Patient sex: F
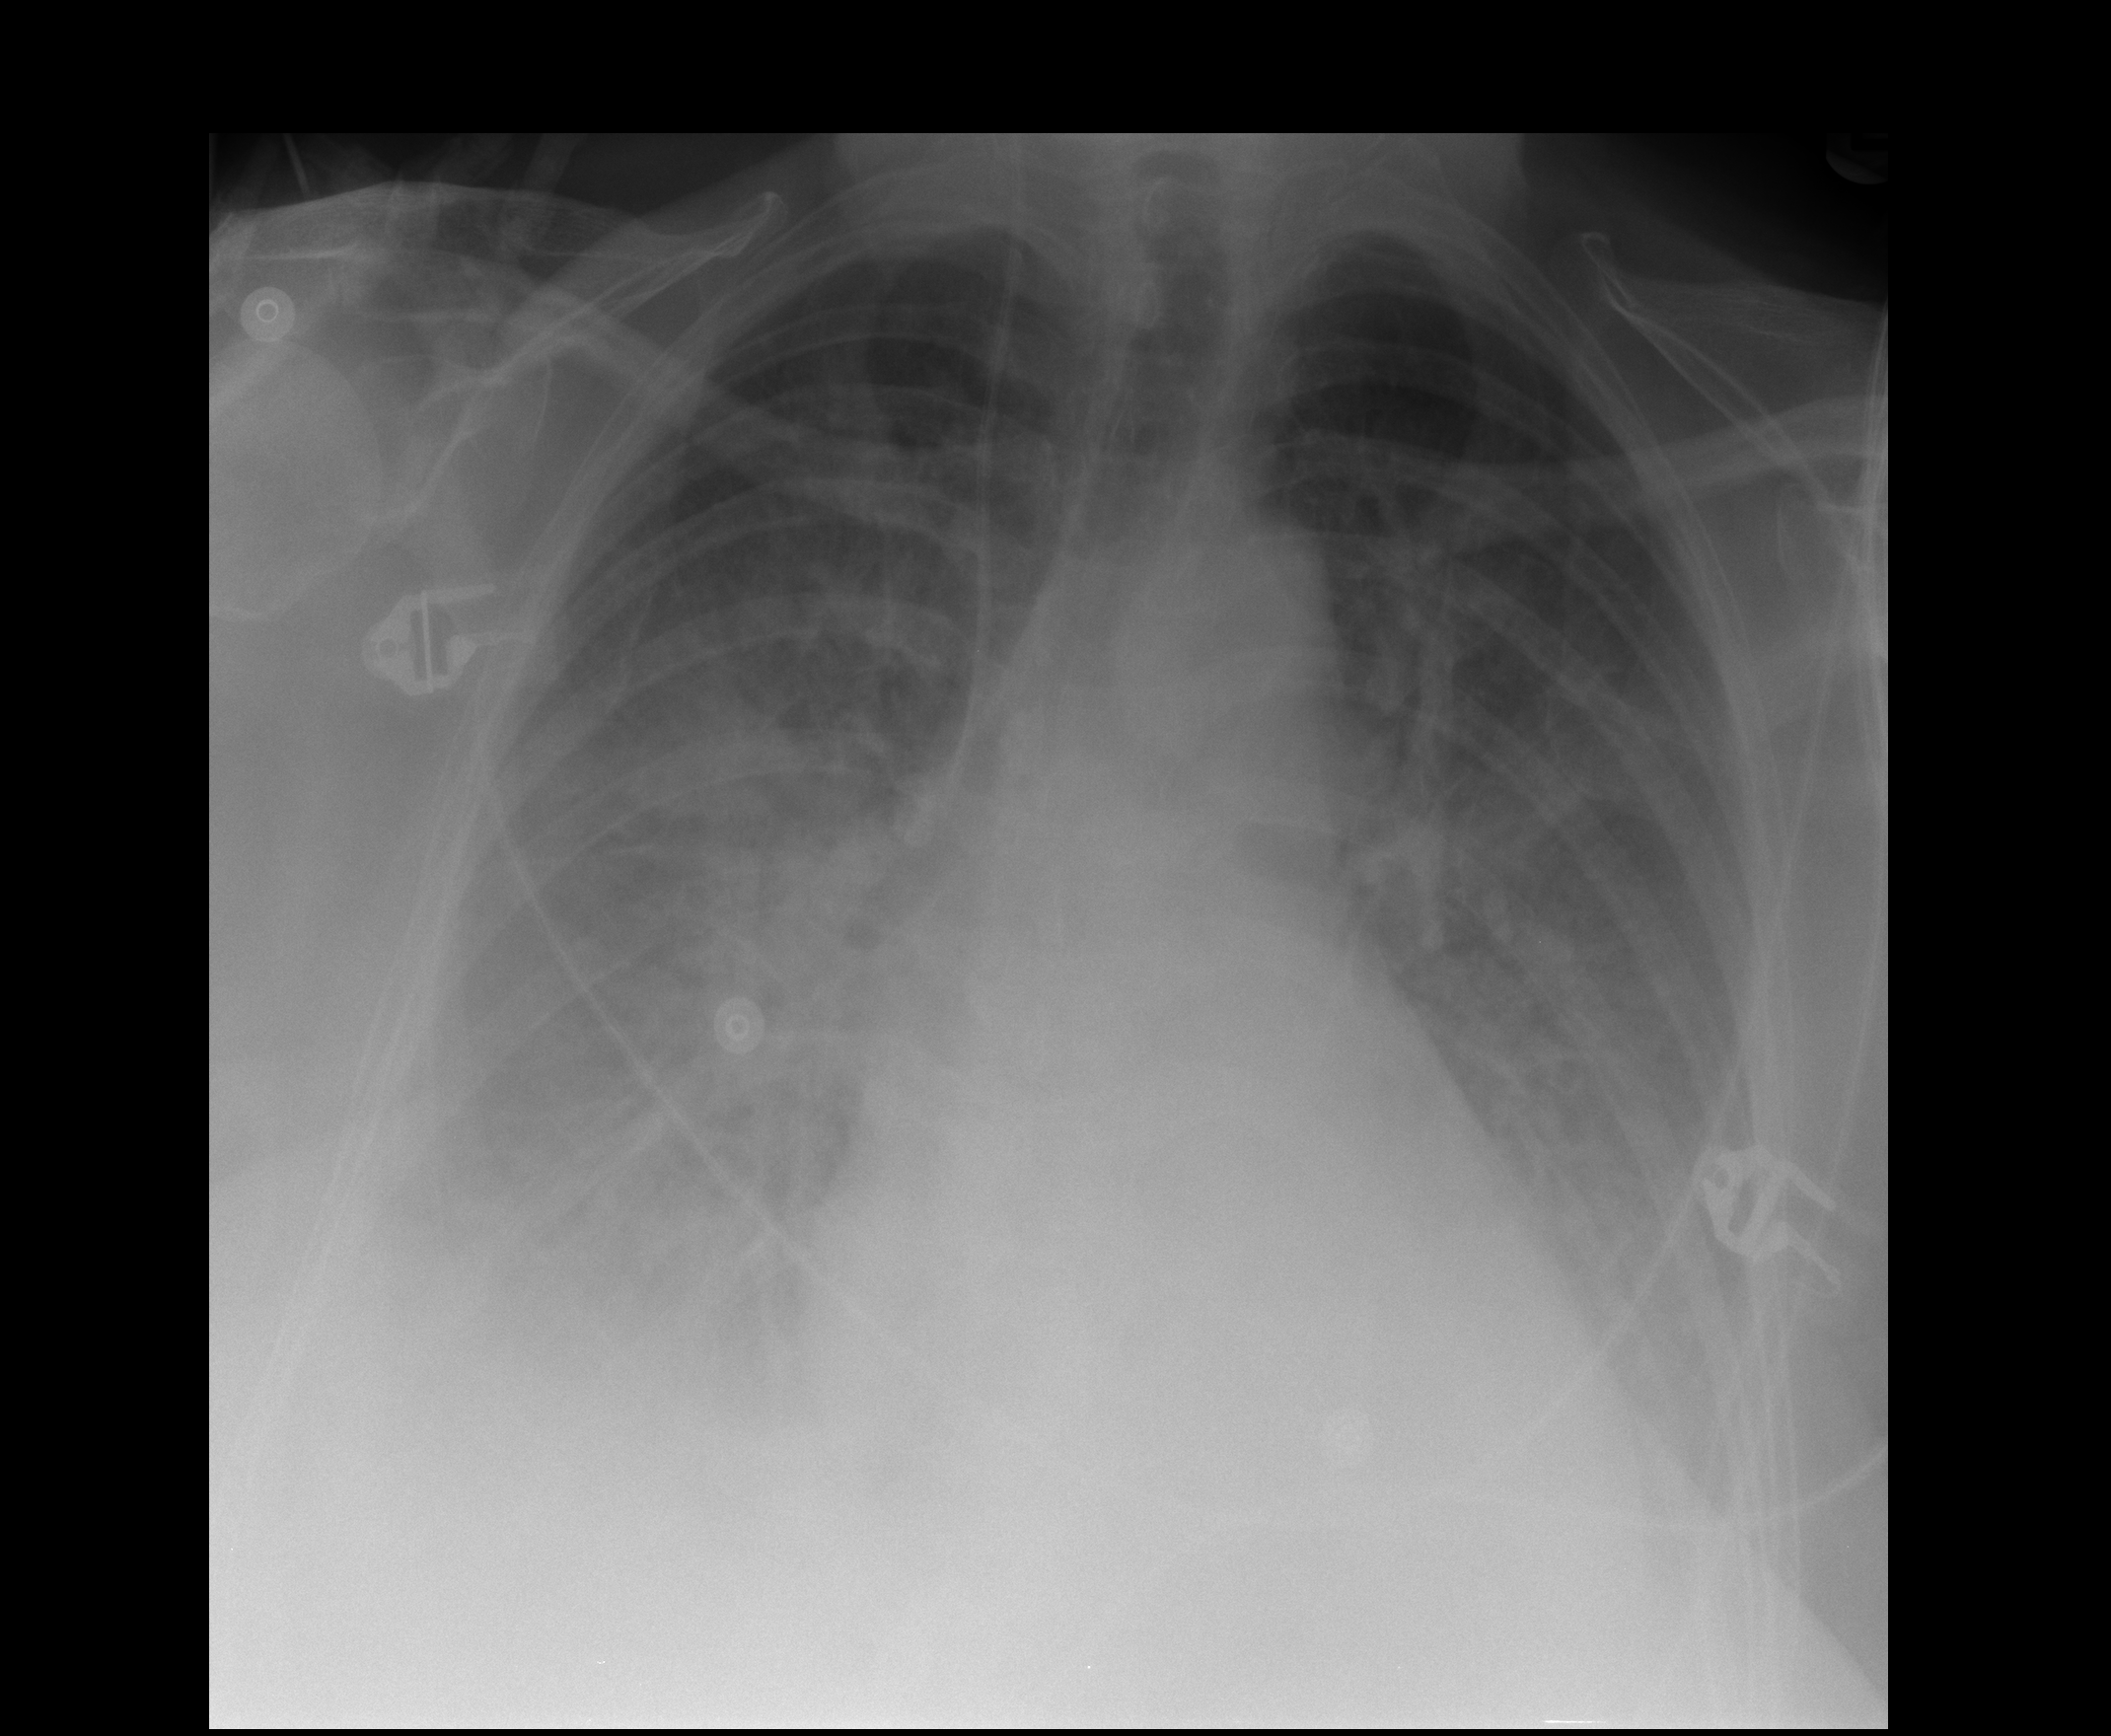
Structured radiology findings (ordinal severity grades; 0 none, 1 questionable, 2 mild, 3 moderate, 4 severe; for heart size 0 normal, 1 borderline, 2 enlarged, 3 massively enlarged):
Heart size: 0
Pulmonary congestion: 2
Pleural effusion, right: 2
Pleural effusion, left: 2
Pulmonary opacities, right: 1
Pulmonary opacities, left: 0
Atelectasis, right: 0
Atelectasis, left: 0